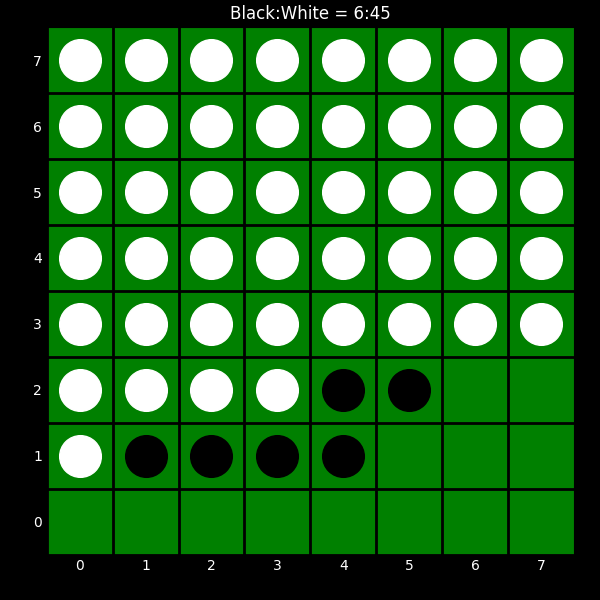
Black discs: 6
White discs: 45